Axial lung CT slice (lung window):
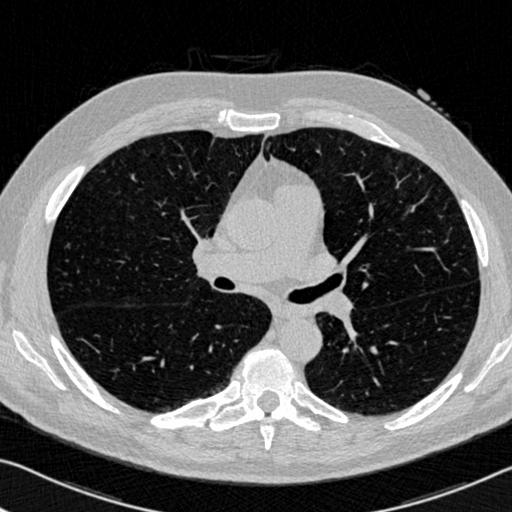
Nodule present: no